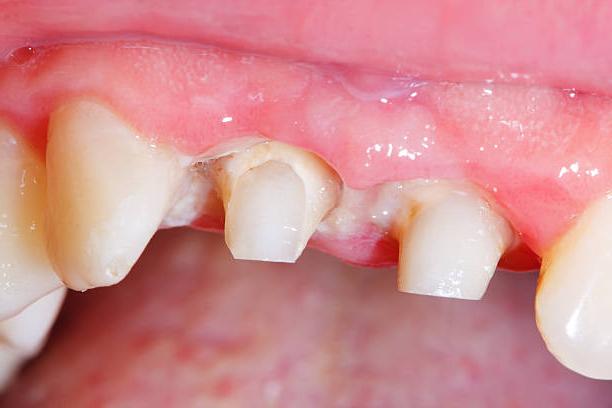
Condition: Gingivitis